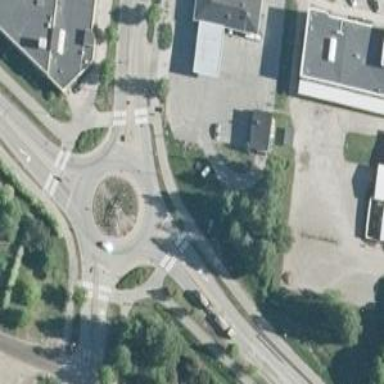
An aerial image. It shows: Asphalt road that is secondary route leading to roundabout.